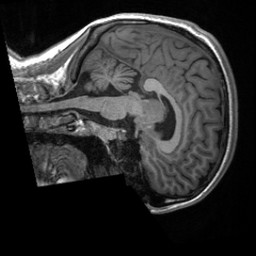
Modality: T1w
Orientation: sagittal
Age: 21
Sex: female
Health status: healthy
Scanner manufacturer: siemens
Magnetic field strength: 3 T
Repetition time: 2 s
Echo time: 0.00232 s